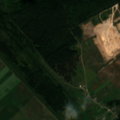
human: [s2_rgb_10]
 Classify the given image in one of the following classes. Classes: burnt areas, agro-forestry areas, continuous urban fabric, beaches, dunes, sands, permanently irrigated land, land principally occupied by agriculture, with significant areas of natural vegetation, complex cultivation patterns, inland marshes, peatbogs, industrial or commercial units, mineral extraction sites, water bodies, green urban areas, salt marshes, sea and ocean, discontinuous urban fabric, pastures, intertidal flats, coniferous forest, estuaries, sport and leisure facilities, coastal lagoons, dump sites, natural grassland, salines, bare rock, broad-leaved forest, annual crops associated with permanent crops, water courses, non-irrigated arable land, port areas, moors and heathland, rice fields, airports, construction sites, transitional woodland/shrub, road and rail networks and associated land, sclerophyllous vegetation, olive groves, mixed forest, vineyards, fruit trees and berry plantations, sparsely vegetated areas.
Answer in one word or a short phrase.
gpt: non-irrigated arable land, pastures, complex cultivation patterns, coniferous forest, transitional woodland/shrub